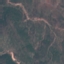
Land use / land cover class: HerbaceousVegetation